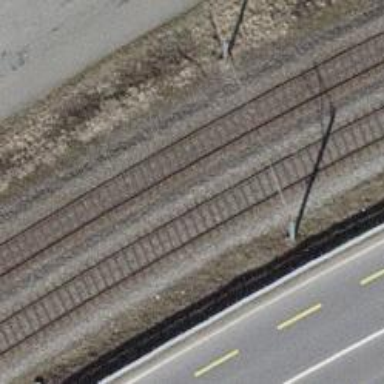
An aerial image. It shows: Single railway track with electrified contact line.